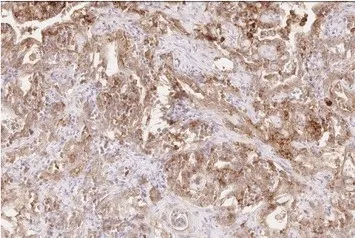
Strongly positive PD-L1 immunostaining (Clarient GE, Inc. ) Sections were cut and dewaxed followed by application of the primary PD-L1 antibody (Cell Signaling Co. , clone E1L3N, 1:150) and PD-1 antibody (CellMarque Co. , clone MRQ-22, 1:300). After washes, DAB was used as the chromogen and slides were counterstained with hematoxylin.
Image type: pathology (immunostaining)